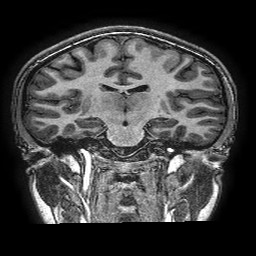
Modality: T1w
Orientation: sagittal
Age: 15
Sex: female
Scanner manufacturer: ge
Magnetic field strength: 3 T
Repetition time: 0.00766 s
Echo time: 0.003476 s